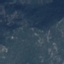
Land use / land cover class: HerbaceousVegetation